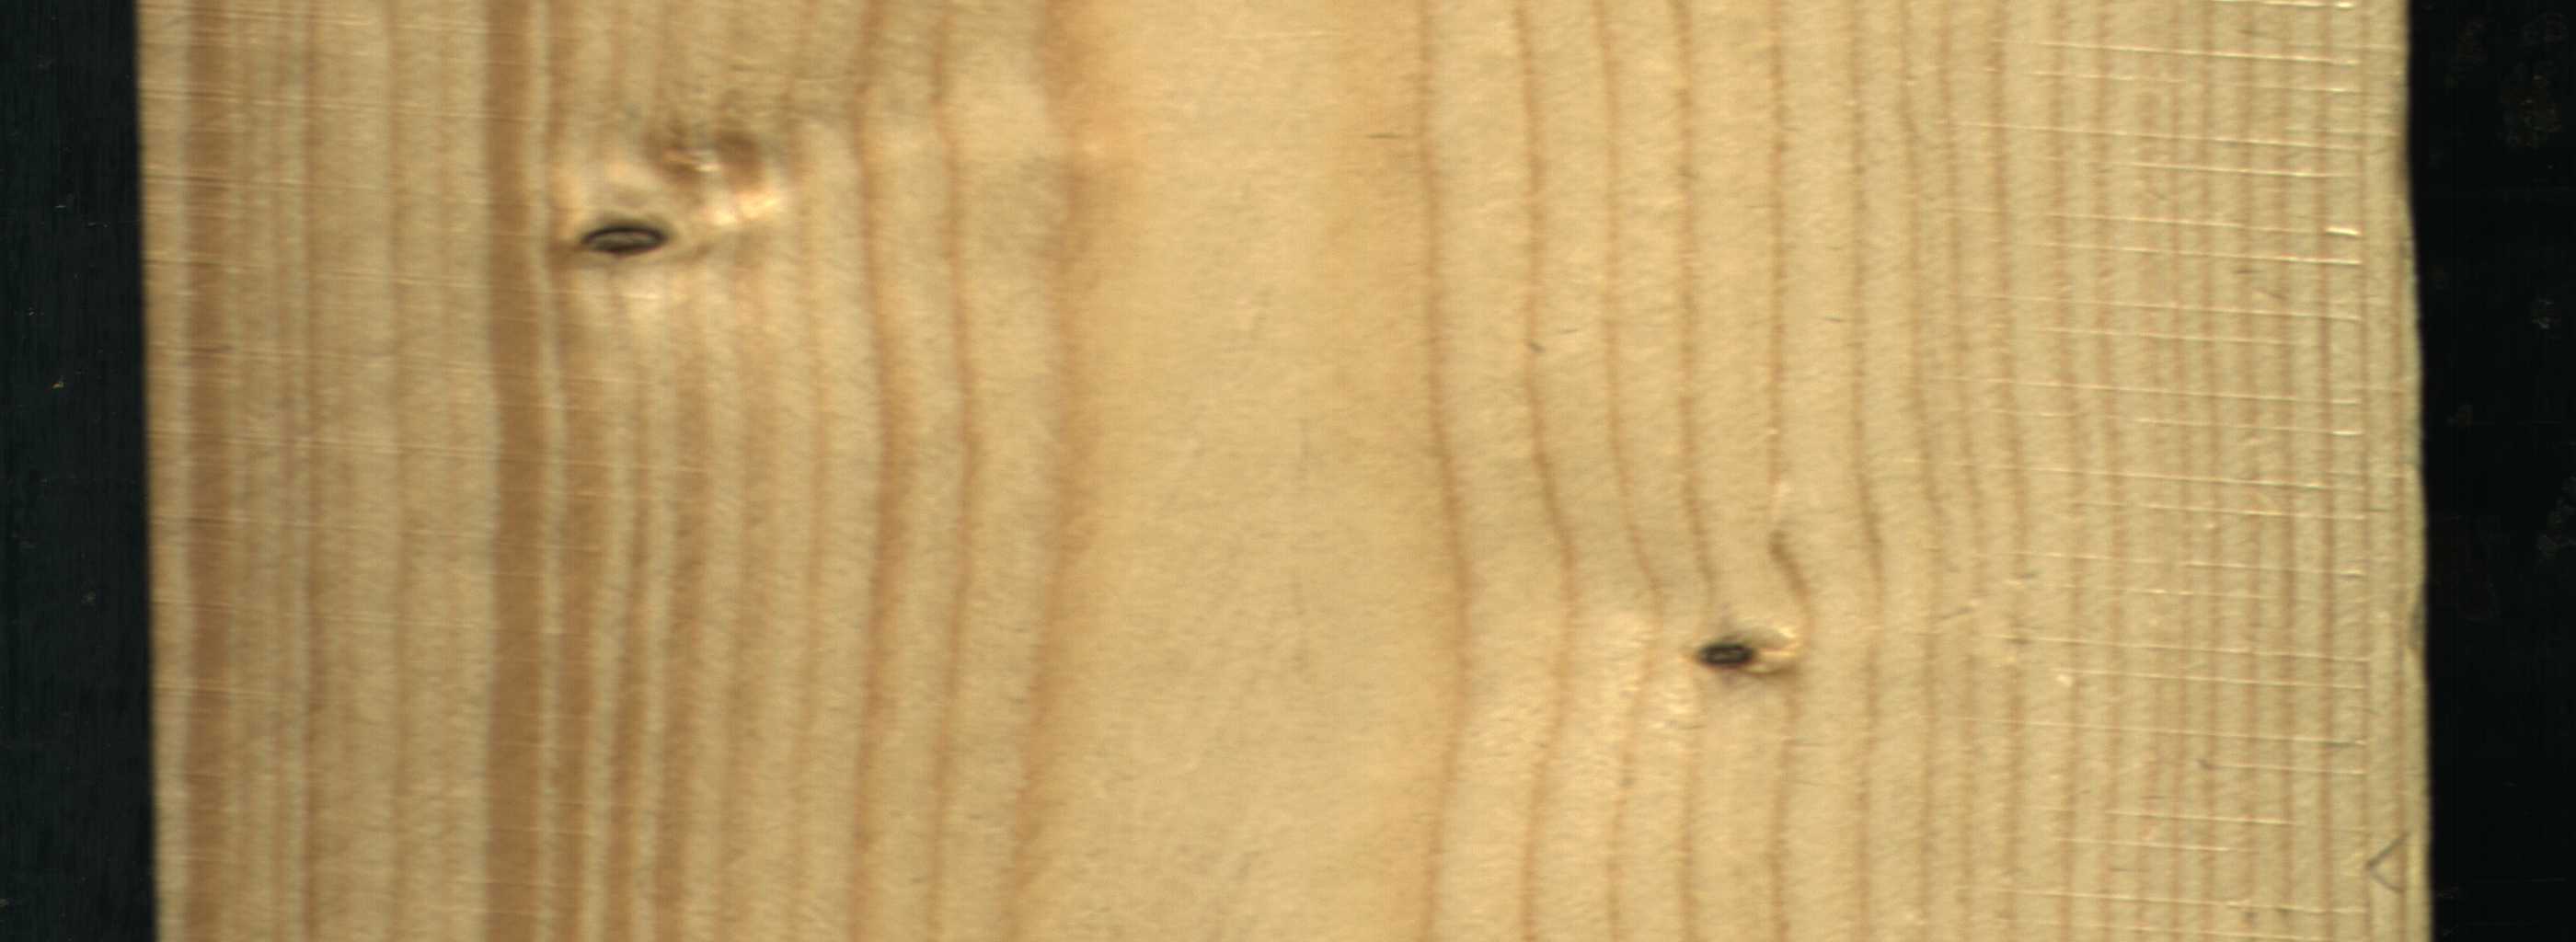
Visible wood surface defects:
Quartzity
Dead_Knot
Dead_Knot